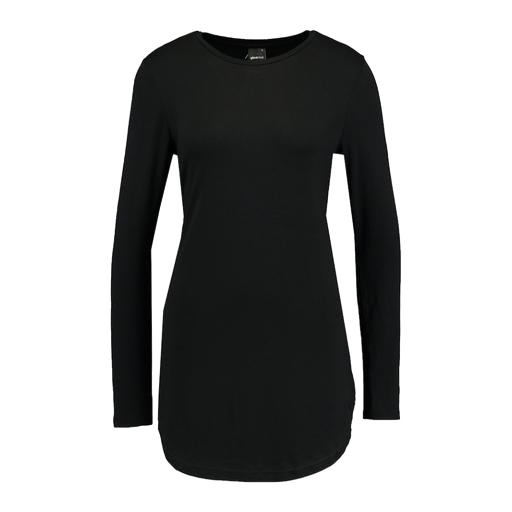
long t-shirt, black long t-shirt, black women's jude extra-long t-shirt, white background